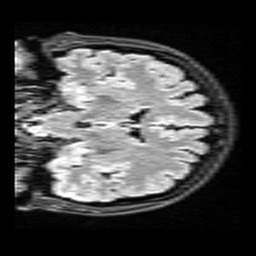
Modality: FLAIR
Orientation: coronal
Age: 26
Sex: female
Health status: healthy
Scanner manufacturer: siemens
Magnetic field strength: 3 T
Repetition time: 9 s
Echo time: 0.088 s